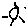
Label: sun